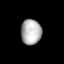
Tissue: lung
Cell type: Fibroblasts
Senescence score: 0.5821
Nuclear area (px): 509
Mean DAPI intensity: 176.568